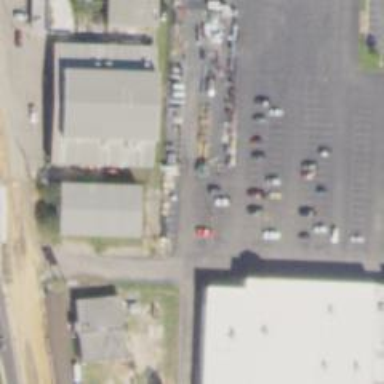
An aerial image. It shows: Parking space.